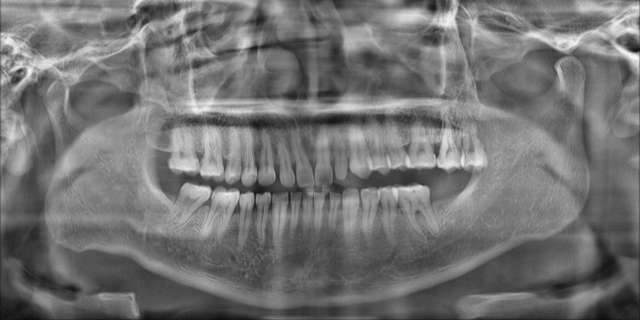
adult